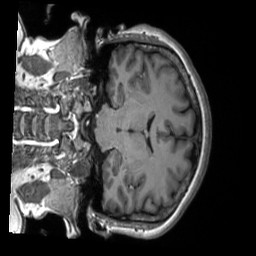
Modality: T1w
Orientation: coronal
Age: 43
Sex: female
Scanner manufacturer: siemens
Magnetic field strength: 3 T
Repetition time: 2.53 s
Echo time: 0.00219 s